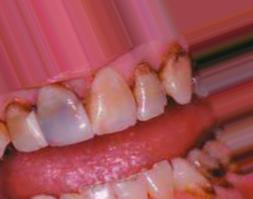
Condition: Tooth Discoloration